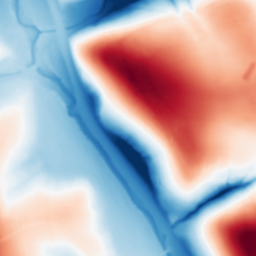
Category: multiscale
Decomposition family: dog
Decomposition parameters: sigma_low: 1
sigma_high: 50
Upsampling method: quadratic
Upsampling parameters: scale: 8
Upsampling scale: 8